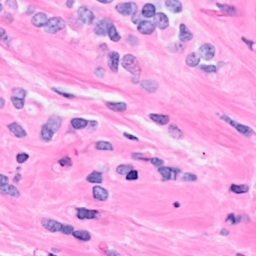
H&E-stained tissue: Breast